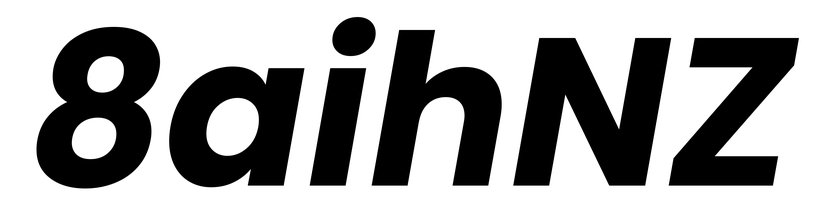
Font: Poppins-BoldItalic